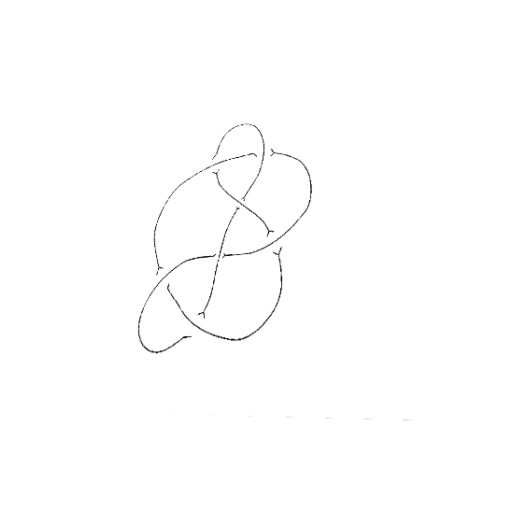
Crossing number: 7